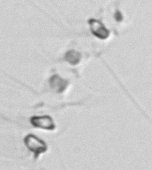
Label: Chaetoceros_socialis